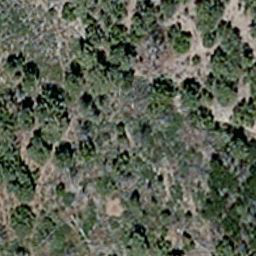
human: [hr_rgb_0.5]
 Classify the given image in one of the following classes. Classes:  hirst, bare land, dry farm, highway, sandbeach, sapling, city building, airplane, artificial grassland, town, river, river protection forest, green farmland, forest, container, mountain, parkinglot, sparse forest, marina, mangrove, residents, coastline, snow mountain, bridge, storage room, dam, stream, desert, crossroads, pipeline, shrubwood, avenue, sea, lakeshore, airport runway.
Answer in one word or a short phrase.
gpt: sparse forest